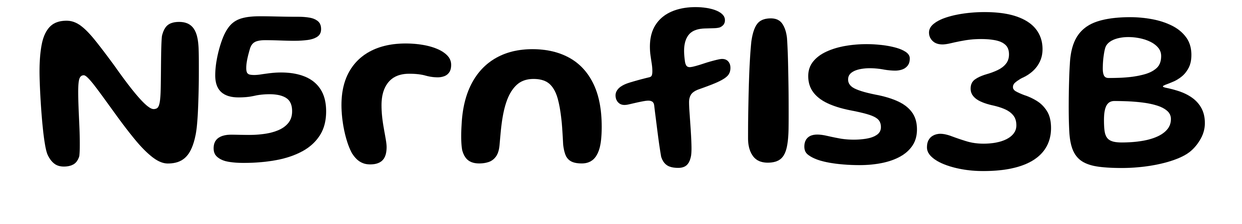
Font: Gluten_Medium